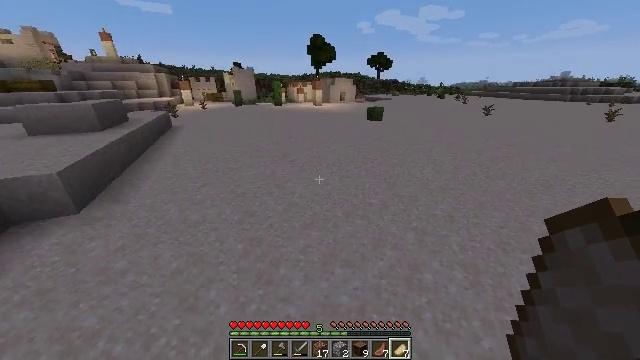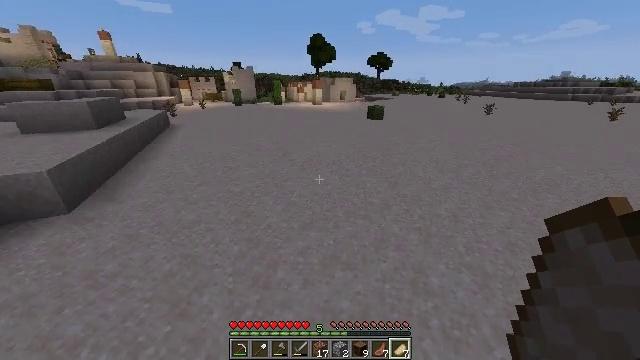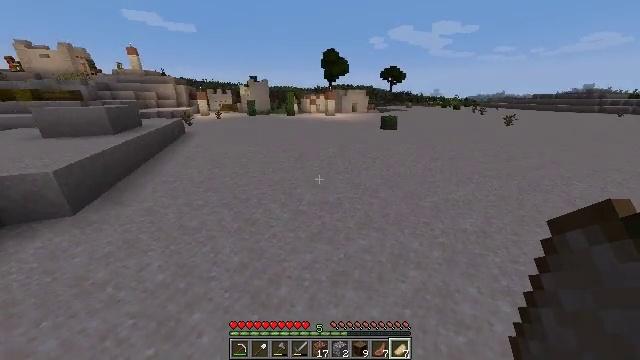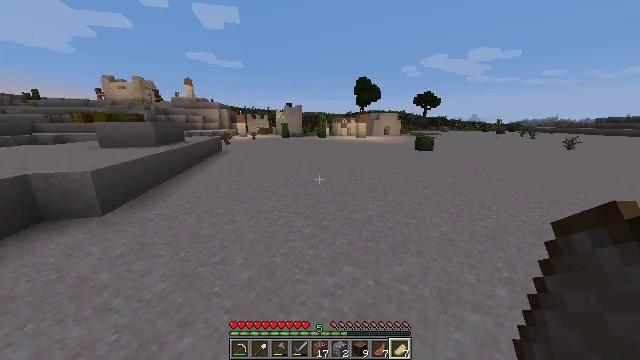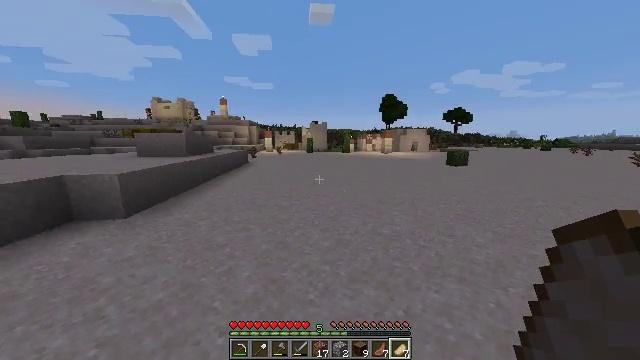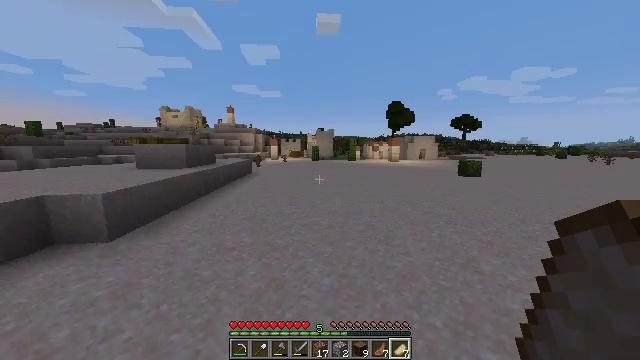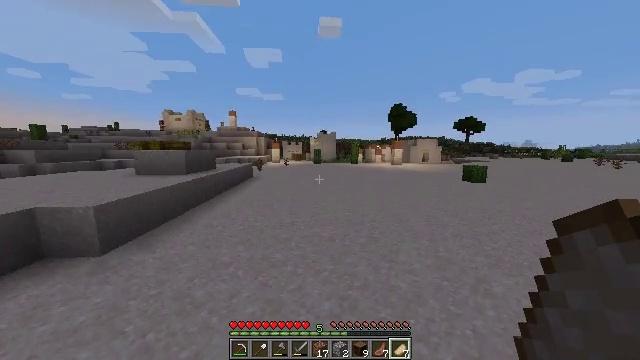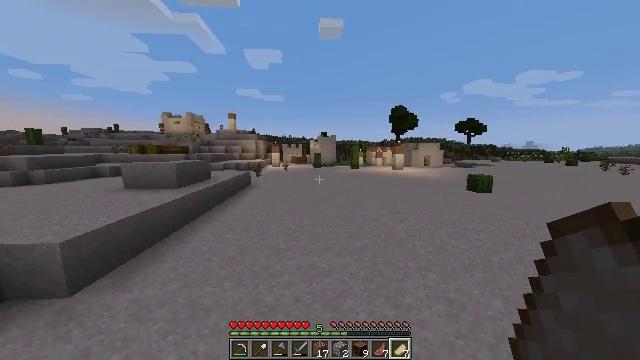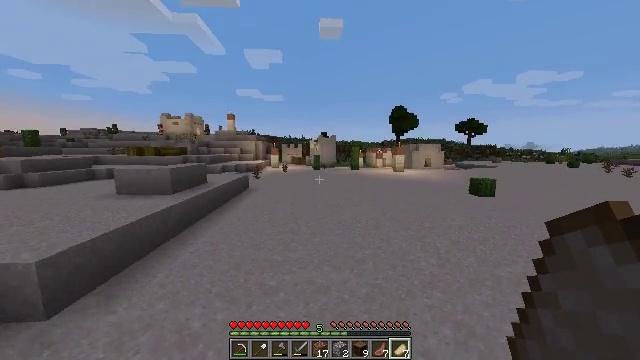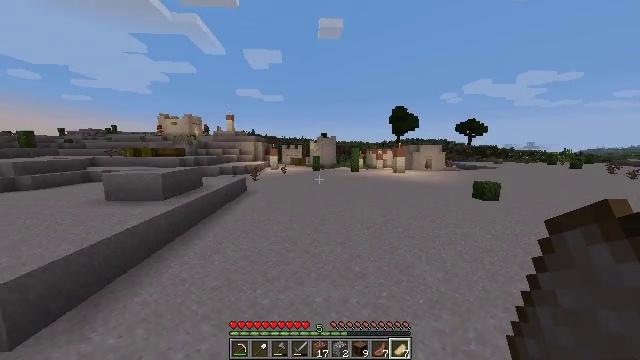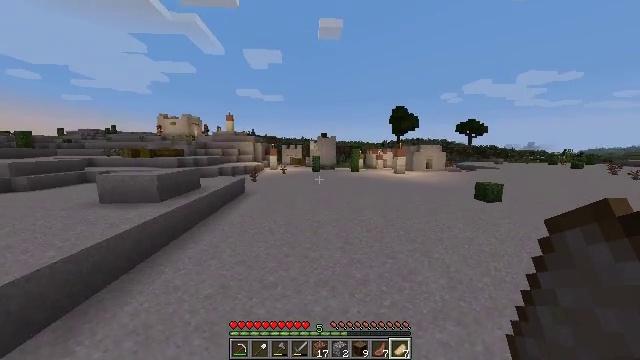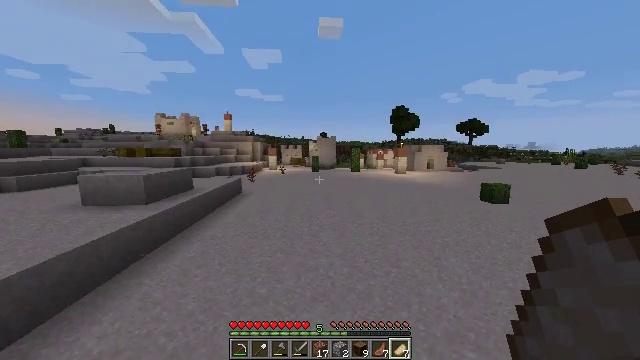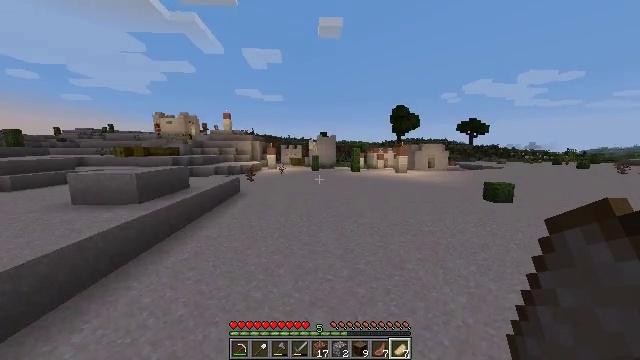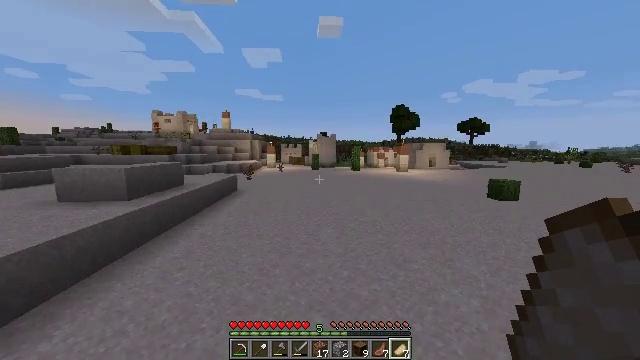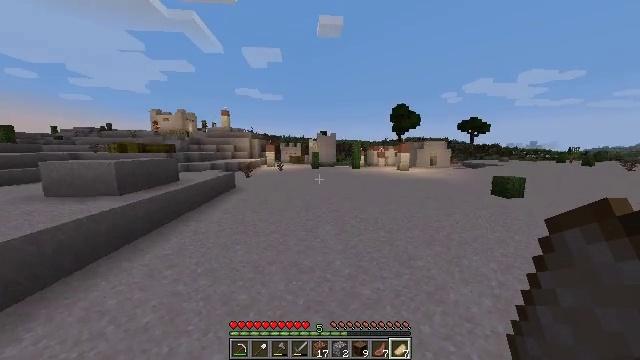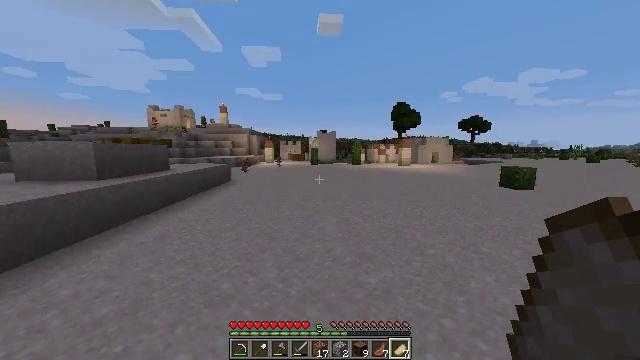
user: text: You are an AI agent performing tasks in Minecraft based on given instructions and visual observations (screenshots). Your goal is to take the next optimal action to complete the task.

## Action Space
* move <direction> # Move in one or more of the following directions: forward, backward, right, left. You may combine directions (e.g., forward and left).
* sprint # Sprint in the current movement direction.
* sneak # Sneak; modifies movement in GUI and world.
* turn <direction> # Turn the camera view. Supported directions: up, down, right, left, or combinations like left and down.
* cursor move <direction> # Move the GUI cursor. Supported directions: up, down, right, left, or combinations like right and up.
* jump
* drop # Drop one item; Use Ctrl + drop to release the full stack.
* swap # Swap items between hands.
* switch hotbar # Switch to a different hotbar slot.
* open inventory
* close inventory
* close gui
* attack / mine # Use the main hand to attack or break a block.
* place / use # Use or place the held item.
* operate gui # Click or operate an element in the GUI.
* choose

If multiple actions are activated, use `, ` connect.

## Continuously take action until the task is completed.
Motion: motion action
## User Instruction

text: Collect a hay block for crafting.
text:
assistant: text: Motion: move forward, sprint, jump
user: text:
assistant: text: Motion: move forward, sprint, turn left and up, jump
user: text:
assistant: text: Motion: move forward, sprint, turn left and up, jump
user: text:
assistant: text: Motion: move forward, sprint, turn left and up, jump
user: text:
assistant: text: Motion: move forward, sprint, turn left and up, jump
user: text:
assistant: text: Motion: move forward, sprint, jump
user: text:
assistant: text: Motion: move forward, sprint, jump
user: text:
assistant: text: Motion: move forward, sprint, jump
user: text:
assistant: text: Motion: move forward, sprint, jump
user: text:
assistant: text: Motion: move forward, sprint, jump
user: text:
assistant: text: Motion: move forward, sprint, jump
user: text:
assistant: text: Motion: move forward, sprint, jump
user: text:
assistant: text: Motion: move forward, sprint, jump
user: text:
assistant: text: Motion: move forward, sprint, jump
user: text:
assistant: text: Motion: move forward, sprint, jump
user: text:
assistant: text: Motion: move forward, sprint, jump
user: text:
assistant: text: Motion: move forward, sprint, jump
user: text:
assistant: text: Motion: move forward, sprint, jump
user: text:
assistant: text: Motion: move forward, sprint, jump
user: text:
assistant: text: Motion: move forward, sprint, jump
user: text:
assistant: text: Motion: move forward, sprint, jump
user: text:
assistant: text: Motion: move forward, sprint, jump
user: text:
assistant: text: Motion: move forward, sprint, jump
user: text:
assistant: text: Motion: move forward, sprint, jump
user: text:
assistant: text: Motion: move forward, sprint, jump
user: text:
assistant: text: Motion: move forward, sprint, jump
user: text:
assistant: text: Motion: move forward, sprint, jump
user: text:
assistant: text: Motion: move forward, sprint, jump
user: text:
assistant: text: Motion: move forward, sprint, jump
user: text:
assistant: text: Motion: move forward, sprint, jump